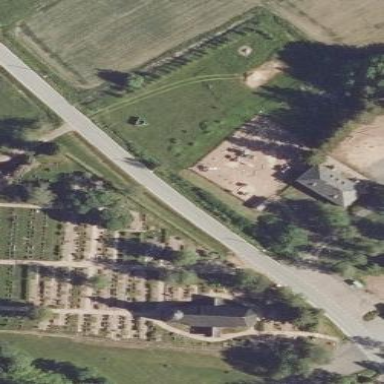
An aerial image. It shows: Cemetery.